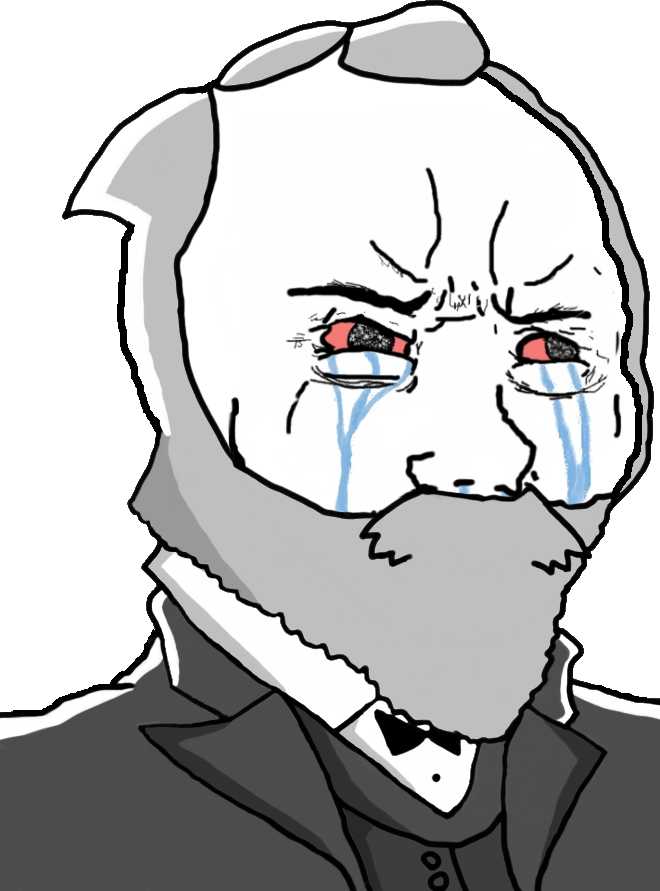
Label: 5_Crying_Wojak